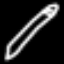
Label: pencil